Question: Count the number of objects in the diagram.
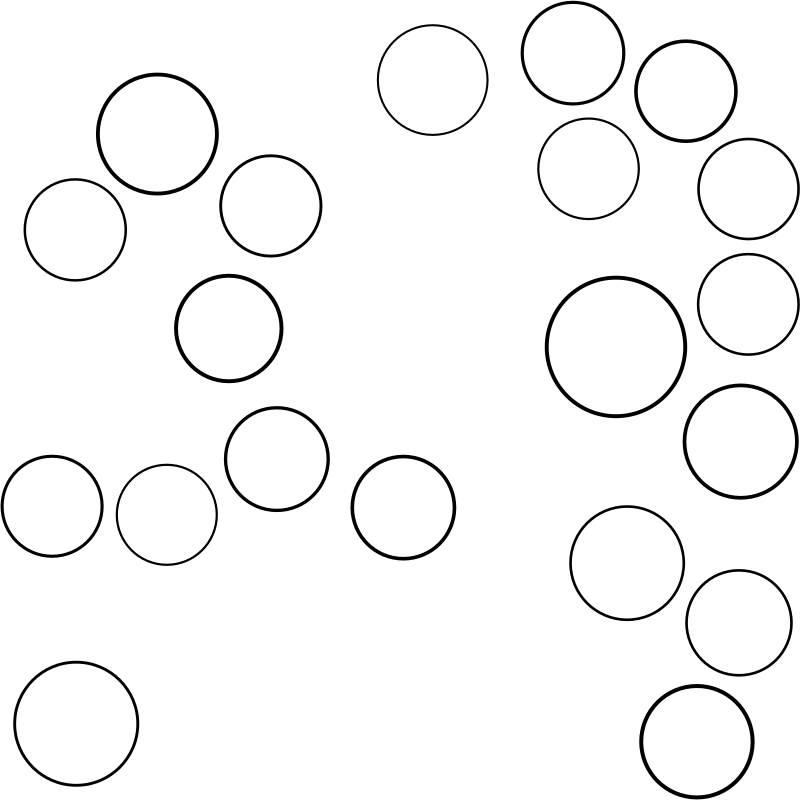
Answer: 20